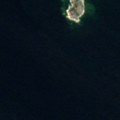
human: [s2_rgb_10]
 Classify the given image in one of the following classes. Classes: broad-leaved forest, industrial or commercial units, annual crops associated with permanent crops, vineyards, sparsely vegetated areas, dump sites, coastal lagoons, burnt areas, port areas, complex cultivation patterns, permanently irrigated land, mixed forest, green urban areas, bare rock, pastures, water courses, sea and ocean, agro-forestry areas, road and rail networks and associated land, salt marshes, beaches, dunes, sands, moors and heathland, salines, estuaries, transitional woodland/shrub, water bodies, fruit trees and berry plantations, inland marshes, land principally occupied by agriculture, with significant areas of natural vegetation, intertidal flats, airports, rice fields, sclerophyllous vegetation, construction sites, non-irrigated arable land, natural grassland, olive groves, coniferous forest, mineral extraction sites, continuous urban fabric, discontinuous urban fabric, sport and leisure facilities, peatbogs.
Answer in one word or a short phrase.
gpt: sea and ocean